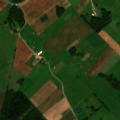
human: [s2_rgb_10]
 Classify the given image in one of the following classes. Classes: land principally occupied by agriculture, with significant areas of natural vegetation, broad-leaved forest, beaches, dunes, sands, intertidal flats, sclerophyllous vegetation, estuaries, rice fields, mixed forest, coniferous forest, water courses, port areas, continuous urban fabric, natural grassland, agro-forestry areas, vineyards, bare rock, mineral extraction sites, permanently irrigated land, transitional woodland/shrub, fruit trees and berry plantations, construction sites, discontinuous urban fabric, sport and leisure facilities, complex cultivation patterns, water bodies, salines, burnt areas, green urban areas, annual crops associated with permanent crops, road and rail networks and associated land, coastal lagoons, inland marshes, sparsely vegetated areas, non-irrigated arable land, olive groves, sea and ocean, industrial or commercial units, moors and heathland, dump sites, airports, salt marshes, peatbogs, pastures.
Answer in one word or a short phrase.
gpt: non-irrigated arable land, pastures, complex cultivation patterns, land principally occupied by agriculture, with significant areas of natural vegetation, transitional woodland/shrub